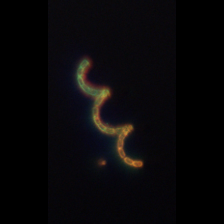
Taxon: Chaetoceros
Group: Diatoms